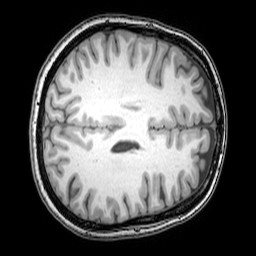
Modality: T1w
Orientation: axial
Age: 22
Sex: female
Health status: healthy
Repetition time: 0.081 s
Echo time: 0.037 s